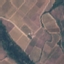
Land use / land cover: PermanentCrop